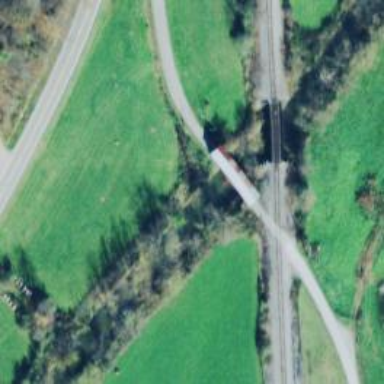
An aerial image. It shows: Covered bridge over unclassified road.